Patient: sex F, age 31
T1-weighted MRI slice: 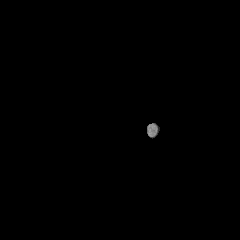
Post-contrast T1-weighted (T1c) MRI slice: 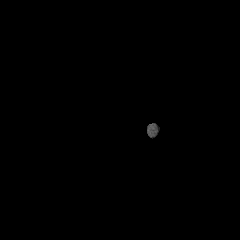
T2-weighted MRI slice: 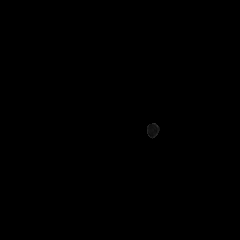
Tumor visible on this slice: no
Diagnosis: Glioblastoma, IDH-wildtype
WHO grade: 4